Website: bh-photo
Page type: address-validator
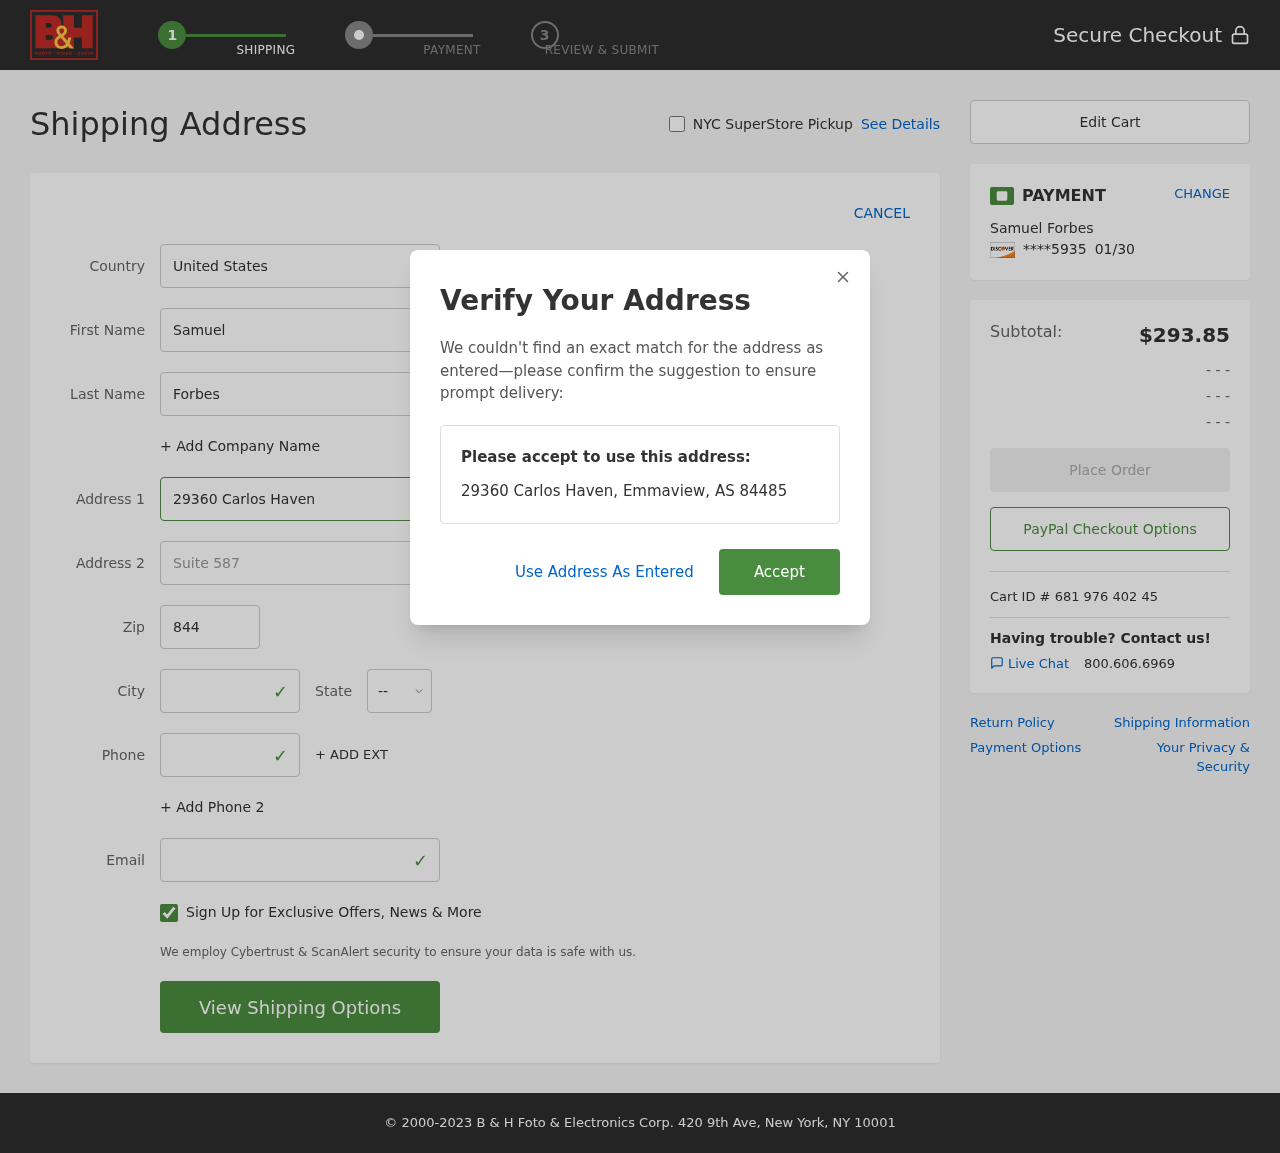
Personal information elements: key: PII_CARD_EXPIRY
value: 01/30
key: PII_CARD_LAST4
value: ****5935
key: PII_CITY
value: Emmaview
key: PII_COUNTRY
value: United States
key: PII_EMAIL
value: samuel_forbes@gmail.com
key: PII_FIRSTNAME
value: Samuel
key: PII_FULLNAME
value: Samuel Forbes
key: PII_LASTNAME
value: Forbes
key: PII_PHONE
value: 7363426604
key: PII_POSTCODE
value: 84485
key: PII_STATE_ABBR
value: AS
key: PII_STREET
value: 29360 Carlos Haven
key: PII_STREET2
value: Suite 587
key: PII_CITY_STATE_ZIP
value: Emmaview, AS 84485
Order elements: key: ORDER_SUBTOTAL
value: $293.85
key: ORDER_ID
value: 681 976 402 45